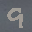
Label: 9